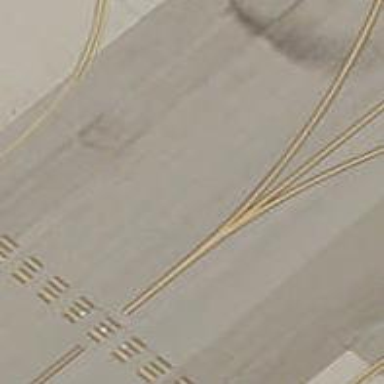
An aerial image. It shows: View of taxiway at the airport.